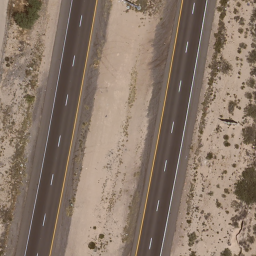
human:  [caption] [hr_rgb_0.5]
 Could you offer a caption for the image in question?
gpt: Two straight freeways in the desert .

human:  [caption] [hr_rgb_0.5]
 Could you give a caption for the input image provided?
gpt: There are two straight freeways in the desert with no car on them .

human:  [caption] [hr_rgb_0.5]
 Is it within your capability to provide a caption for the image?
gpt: There are two straight freeways in the desert .

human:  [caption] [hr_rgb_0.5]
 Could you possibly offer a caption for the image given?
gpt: Two straight freeways in the desert with no car on them .

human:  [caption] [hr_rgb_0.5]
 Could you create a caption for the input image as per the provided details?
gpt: Two straight freeways in the desert with no car on the roads .